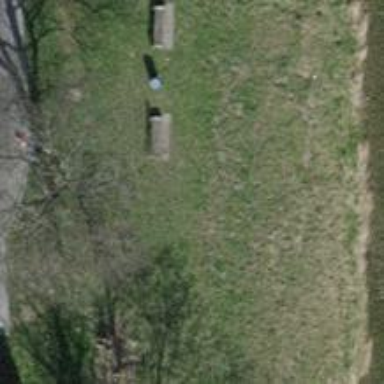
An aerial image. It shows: Brown bench.